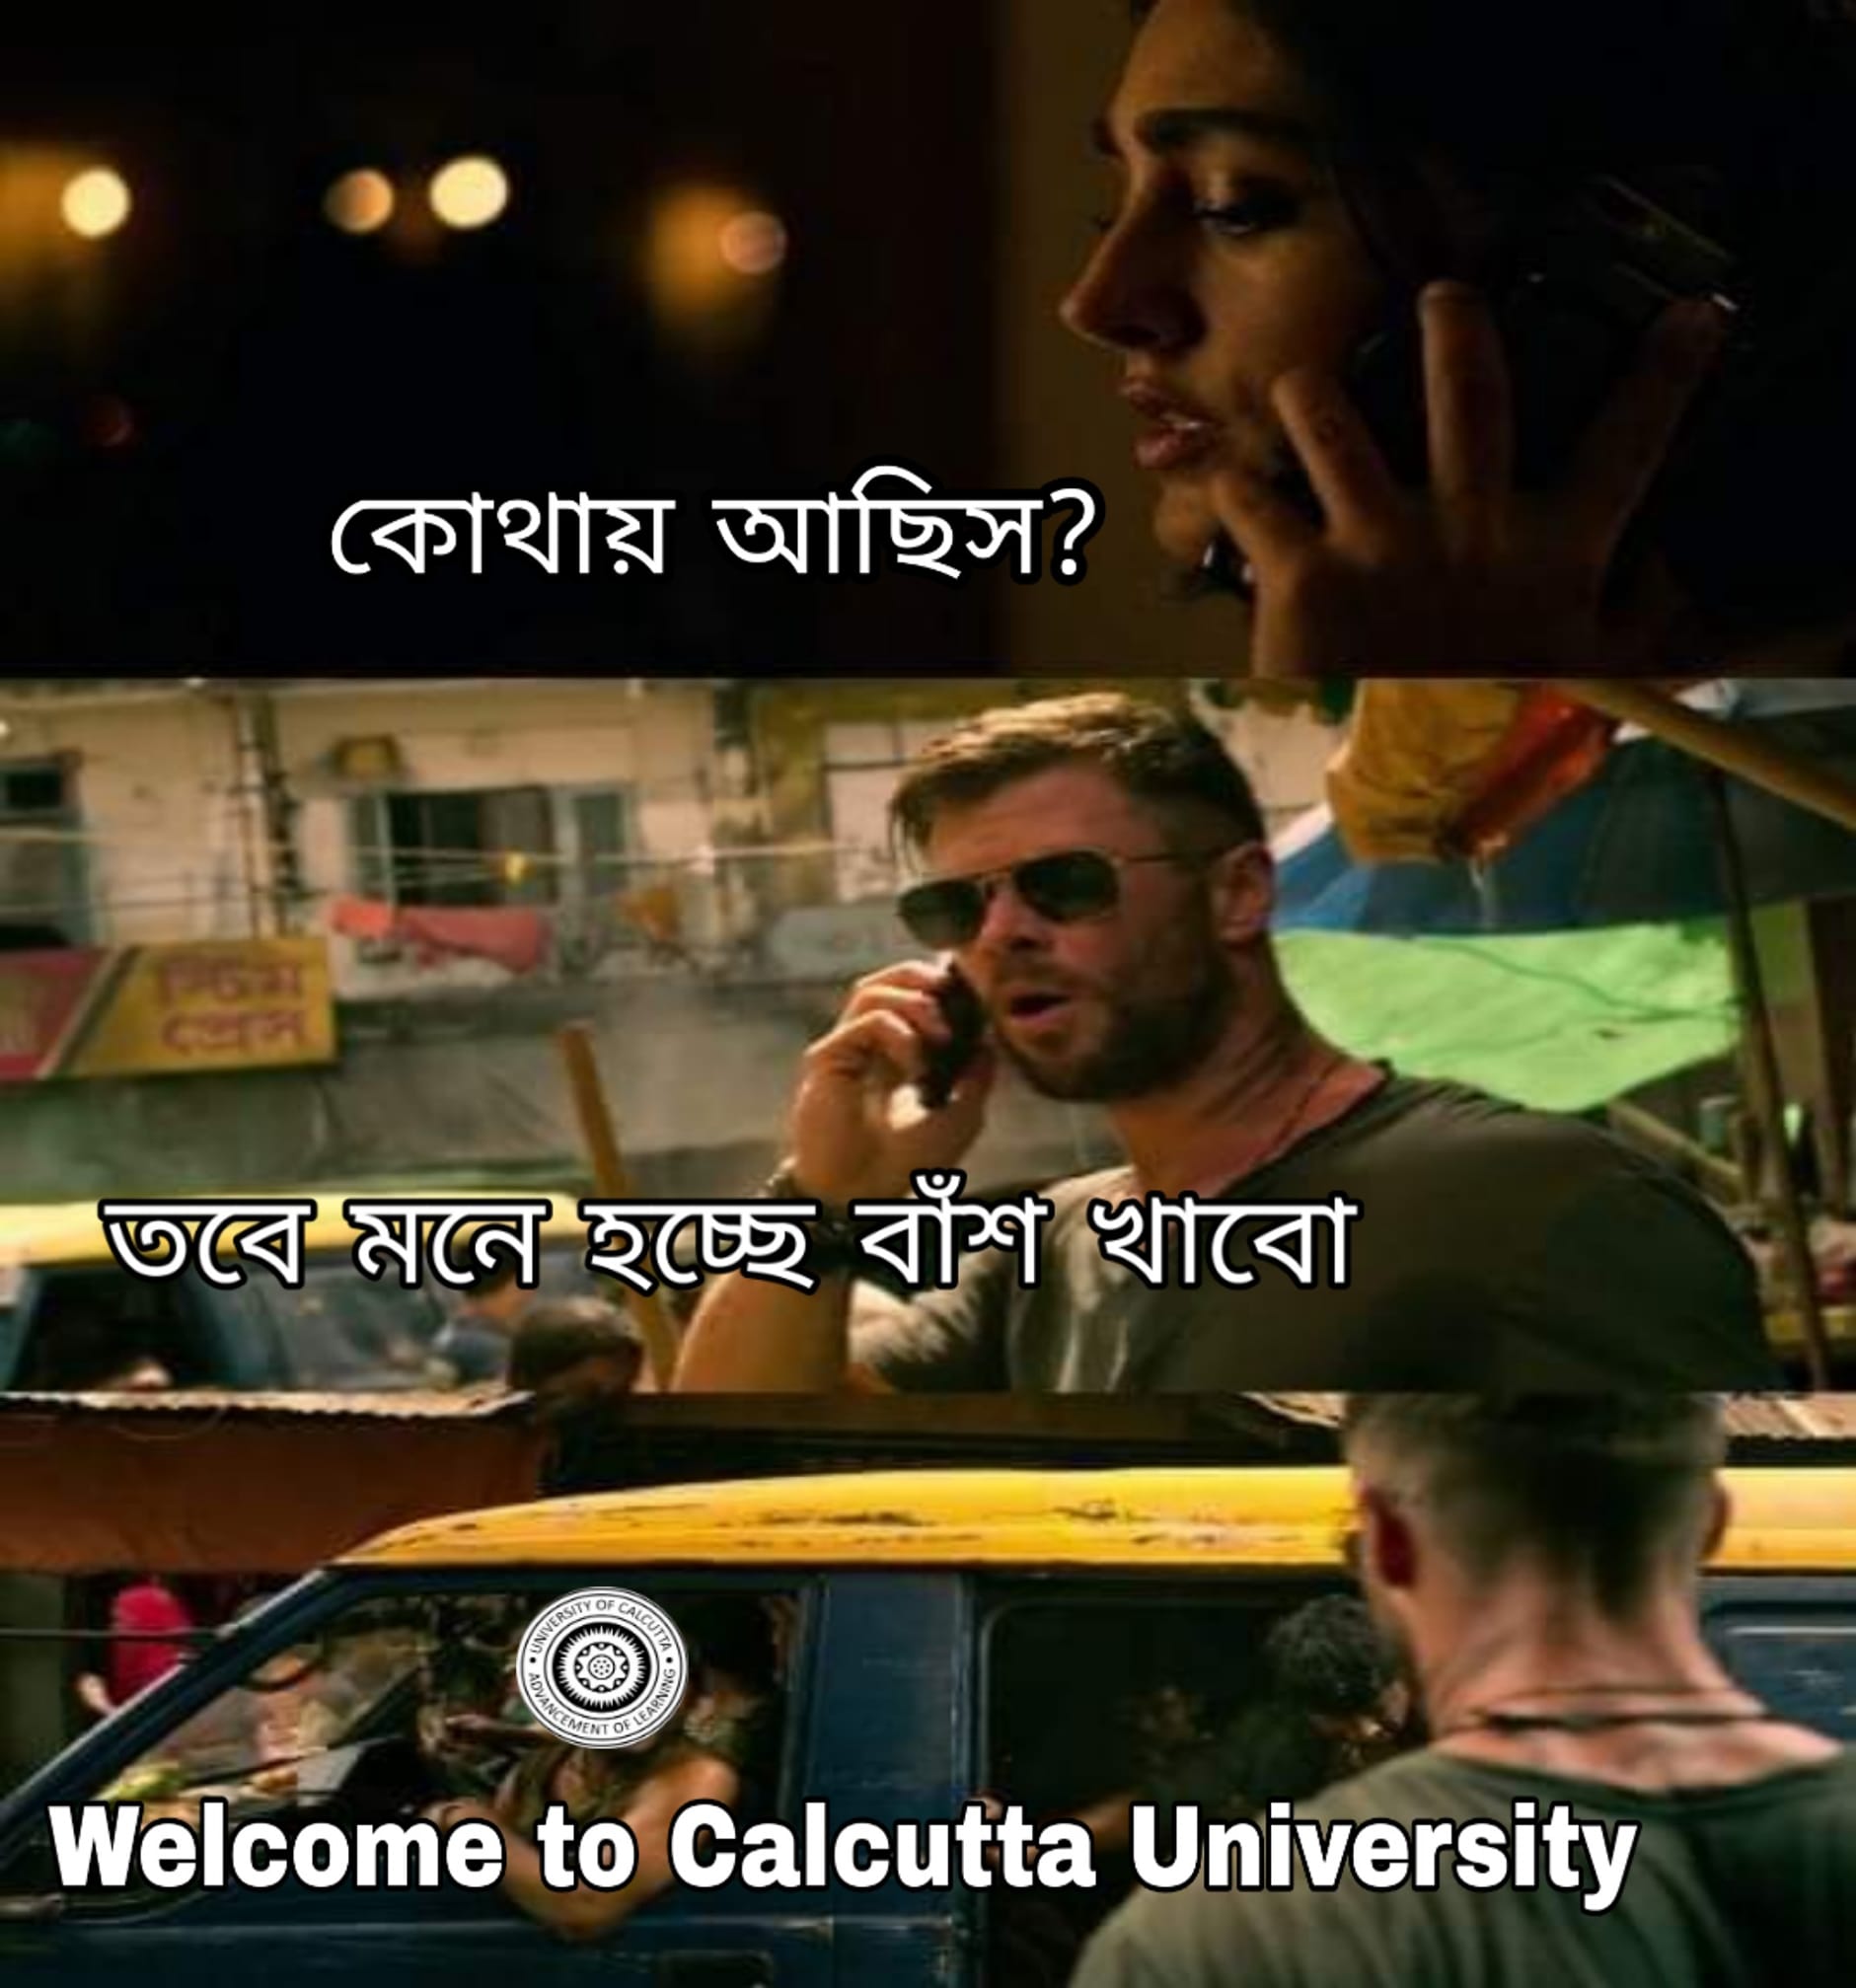
Caption: কোথায় আছিস ?     তবে মনে হচ্ছে বাঁশ খাবো     Welcome to Calcutta University
Label: non-hate